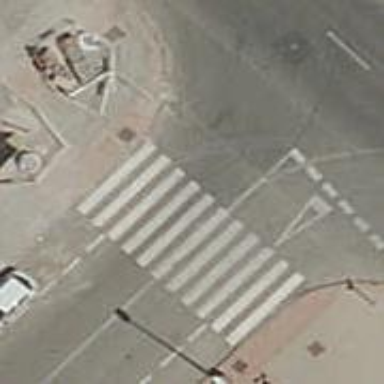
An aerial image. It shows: Footway with zebra crossing.